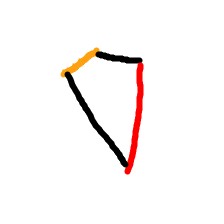
Shape: kite